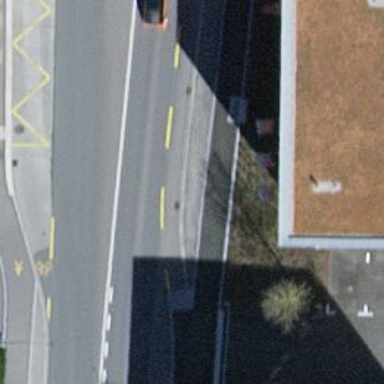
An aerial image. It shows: Asphalt road with primary highway designation. It has sidewalks on both sides and designated cycle lane.